Question: I'm starting with writing some UnitTests for my Extension, now I've got the problem that I got this error:
'''
Call to a member function hasArgument() on a non-object in C:\xampp\htdocs\typo3\typo3conf\ext\rere\Classes\Controller\FachController.php on line 121
'''
In Line 121 in FachController is this:
'''
if ($this->request->hasArgument('modul')) {
'''
I Think the problem is that I don't send the Argument to the controller.
So I tried this:
'''
$fach = new \ReRe\Rere\Domain\Model\Fach();
$view = $this->getMock('TYPO3\\CMS\\Extbase\\Mvc\\View\\ViewInterface');
$view->expects($this->once())->method('assign')->with(array('newFach' => $fach, 'modul' => 1));
$this->inject($this->subject, 'view', $view);
$this->subject->newAction($fach);
'''
But that dosn't have any effect ... why?
Dosn't work right now ... tried to add more mocks ... for other elements like findByUid ... but how should the mock look like?
'''
$modul = new \ReRe\Rere\Domain\Model\Modul();
$mockRequest = $this->getMock('TYPO3\\CMS\\Extbase\\Mvc\\Request');
$mockRequest->expects($this->once())->method('hasArgument')->with('modul');
$this->inject($this->subject, 'request', $mockRequest);
$mockRequest->expects($this->once())->method('findByUid')->with(1);
$this->inject($this->subject, 'request', $mockRequest);
$view = $this->getMock('TYPO3\\CMS\\Extbase\\Mvc\\View\\ViewInterface');
$this->inject($this->subject, 'view', $view);
//$view->expects($this->once())->method('assign')->with('modul', $modul);
$this->subject->showAction();
'''
Code of New Action got error by getUid()
'''
public function newActionAssignsTheGivenFachToView() {
$fach = new \ReRe\Rere\Domain\Model\Fach();
$mockRequest = $this->getMock('TYPO3\\CMS\\Extbase\\Mvc\\Request');
$mockRequest->expects($this->any())->method('hasArgument')->with('modul');
$this->inject($this->subject, 'request', $mockRequest);
$objectmanager = $this->getMock('TYPO3\\CMS\\Extbase\\Persistence\\ObjectManager', array(), array(), '', FALSE);
$this->inject($this->subject, 'objectManager', $objectmanager);
$modulRepository = $this->getMock('ReRe\\Rere\\Domain\\Repository\\ModulRepository');
$modulRepository->expects($this->any())->method('findByUid')->with(1);
$this->inject($this->subject, 'modulRepository', $modulRepository);
$view = $this->getMock(self::VIEWINTERFACE);
$view->expects($this->any())->method(self::ASSIGN)->with('newFach', $fach);
$this->inject($this->subject, 'view', $view);
$this->subject->newAction($fach);
}
'''

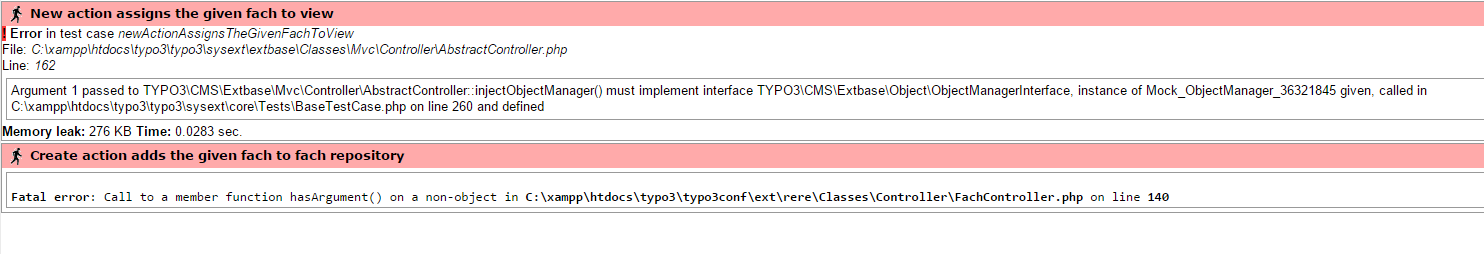
Answer: Your test fails, because '$this->request' is not known to your unit test for the 'newAction'. You need to create a mockObject for the request and inject it in test for the 'newAction' as shown below:
'''
$mockRequest = $this->getMock('TYPO3\CMS\Extbase\Mvc\Request');
$mockRequest->expects($this->once())->method('hasArgument')->with('modul');
$this->inject($this->subject, 'request', $mockRequest);
'''